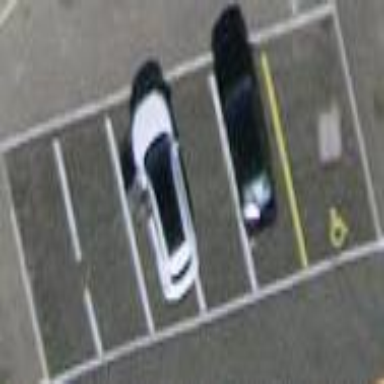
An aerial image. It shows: Street side parking area.